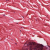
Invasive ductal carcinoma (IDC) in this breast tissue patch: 0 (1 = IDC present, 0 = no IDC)